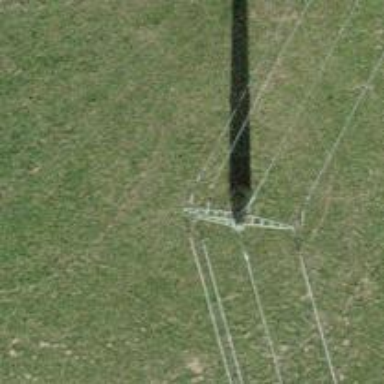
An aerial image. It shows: Power pole.